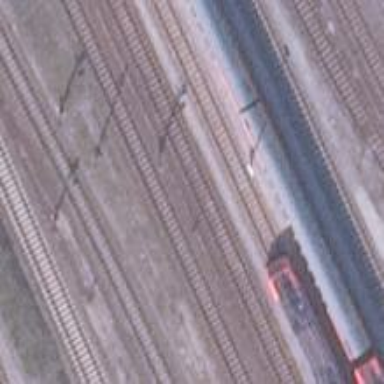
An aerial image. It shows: Railway signal.